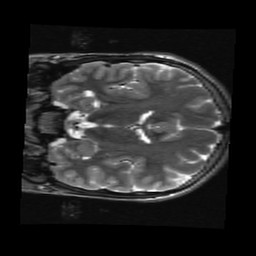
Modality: T2w
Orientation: coronal
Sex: male
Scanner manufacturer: ge
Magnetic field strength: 3 T
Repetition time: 5 s
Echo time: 0.101 s